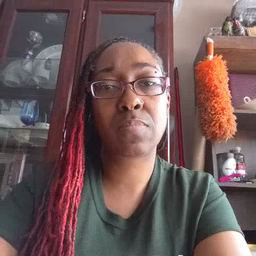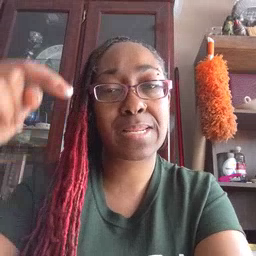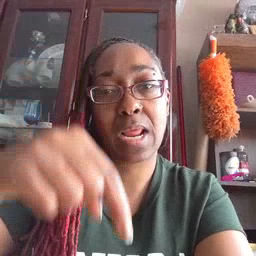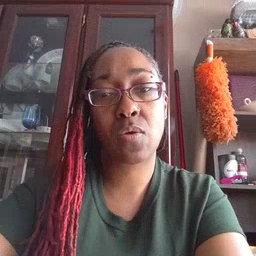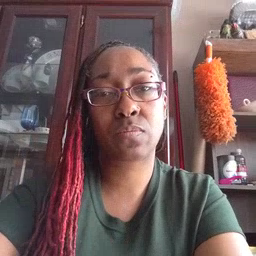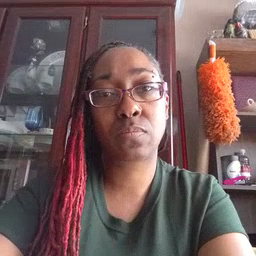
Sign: down